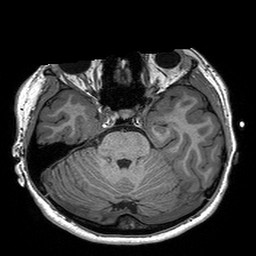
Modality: T1w
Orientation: coronal
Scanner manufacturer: siemens
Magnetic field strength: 3 T
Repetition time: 2.3 s